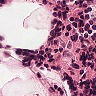
Metastatic tissue present: no